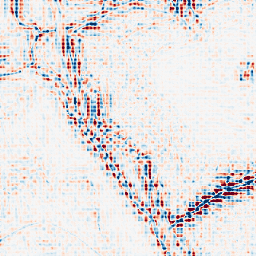
Category: wavelet
Decomposition family: wavelet_reverse_biorthogonal
Decomposition parameters: wavelet: rbio3.5
level: 3
Upsampling method: sinc_blackman
Upsampling parameters: scale: 4
kernel_size: 4
Upsampling scale: 4